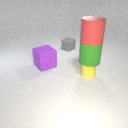
large green rubber cylinder below large red rubber cylinder